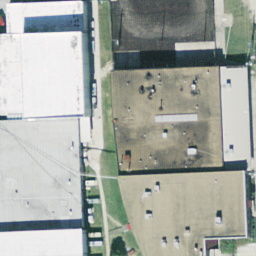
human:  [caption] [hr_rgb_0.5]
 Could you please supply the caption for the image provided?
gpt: There are some buildings with grey roofs .

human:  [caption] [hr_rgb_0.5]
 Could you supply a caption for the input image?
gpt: Some buildings with grey roofs arranged compactly .

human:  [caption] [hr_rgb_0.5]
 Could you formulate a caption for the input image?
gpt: Some buildings with grey roofs pressed together .

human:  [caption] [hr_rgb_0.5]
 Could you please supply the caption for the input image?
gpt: There are some buildings pressed together .

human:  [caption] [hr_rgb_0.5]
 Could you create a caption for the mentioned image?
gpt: Buildings pressed together .